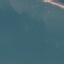
Label: SeaLake